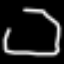
Label: octagon